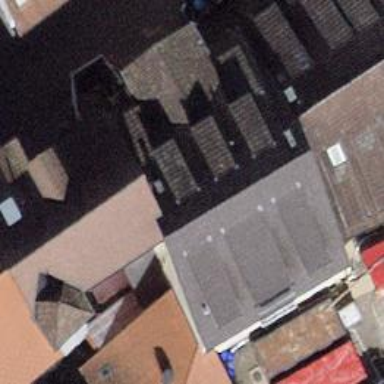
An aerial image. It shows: Beauty shop.